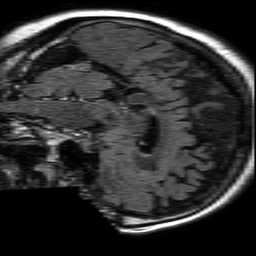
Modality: FLAIR
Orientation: sagittal
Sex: female
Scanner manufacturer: philips
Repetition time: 11 s
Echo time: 0.125 s